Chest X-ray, PA view. Patient: 31 years old, sex F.
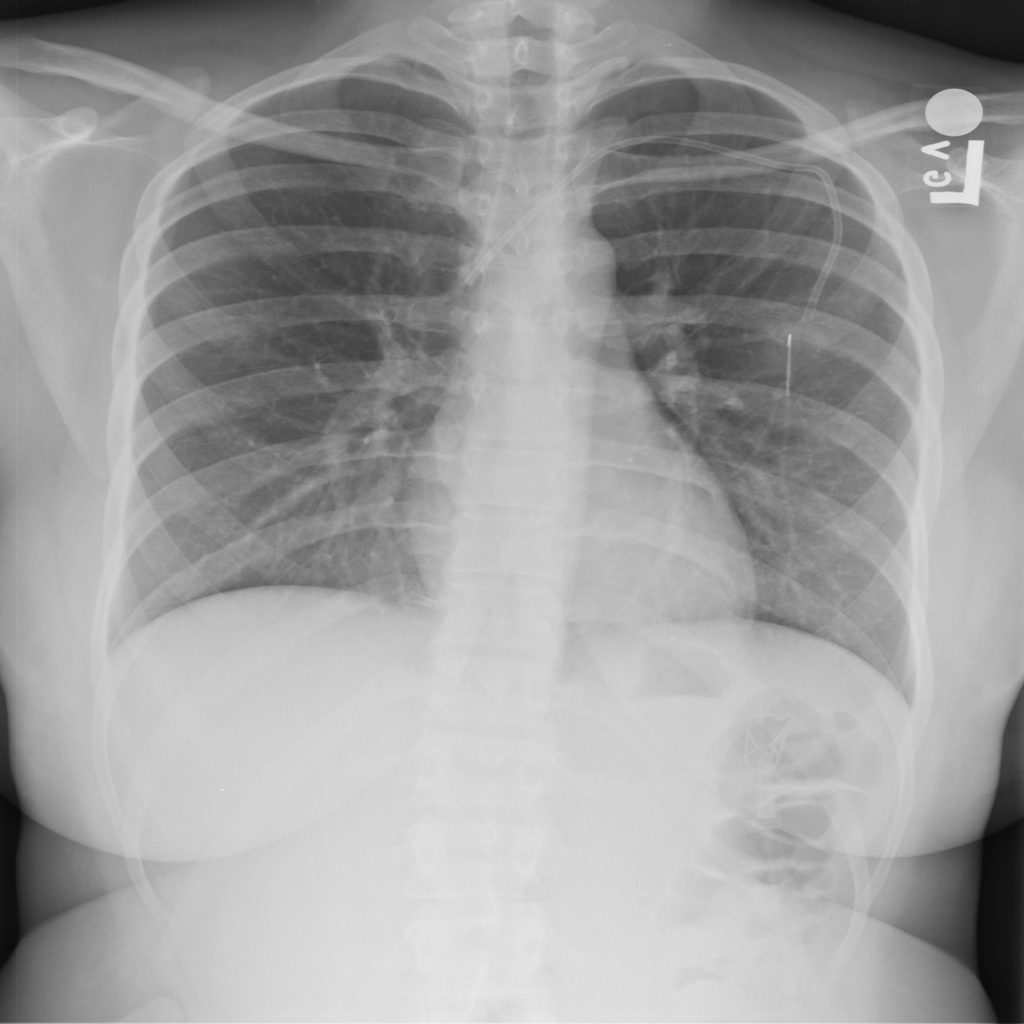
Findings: No Finding